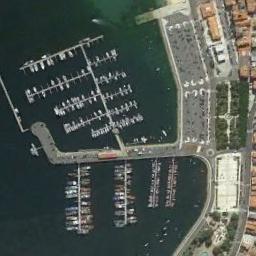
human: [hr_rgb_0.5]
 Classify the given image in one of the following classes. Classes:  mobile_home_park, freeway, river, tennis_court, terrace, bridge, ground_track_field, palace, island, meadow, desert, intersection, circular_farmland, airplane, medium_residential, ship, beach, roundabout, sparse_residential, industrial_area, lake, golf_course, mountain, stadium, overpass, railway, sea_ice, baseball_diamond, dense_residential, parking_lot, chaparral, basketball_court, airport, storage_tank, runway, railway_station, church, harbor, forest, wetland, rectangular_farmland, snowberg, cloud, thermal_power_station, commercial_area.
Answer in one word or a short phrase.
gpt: harbor